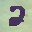
Label: 2